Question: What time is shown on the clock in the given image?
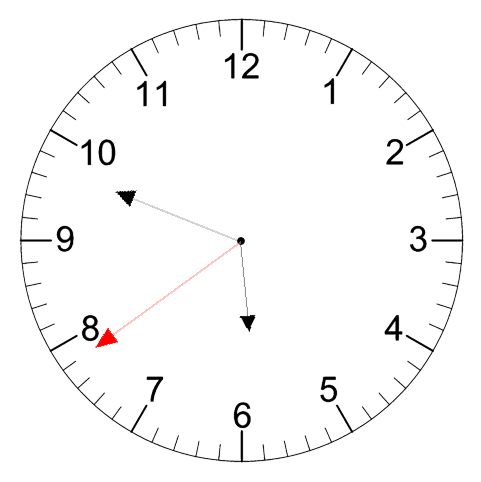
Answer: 05:48:39